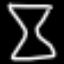
Label: hourglass